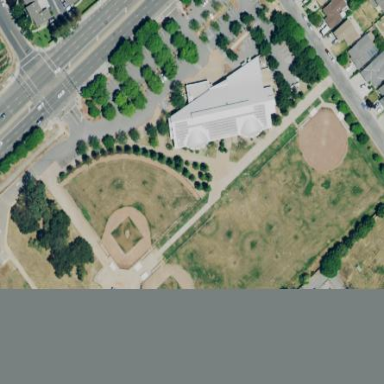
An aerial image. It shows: Baseball pitch for leisure land.